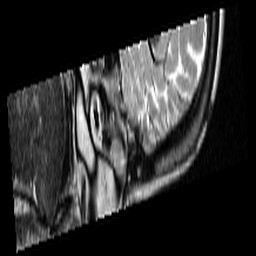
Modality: T2w
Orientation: sagittal
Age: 29
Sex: female
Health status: ill
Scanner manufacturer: siemens
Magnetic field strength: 3 T
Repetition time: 8 s
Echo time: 0.085 s